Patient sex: F
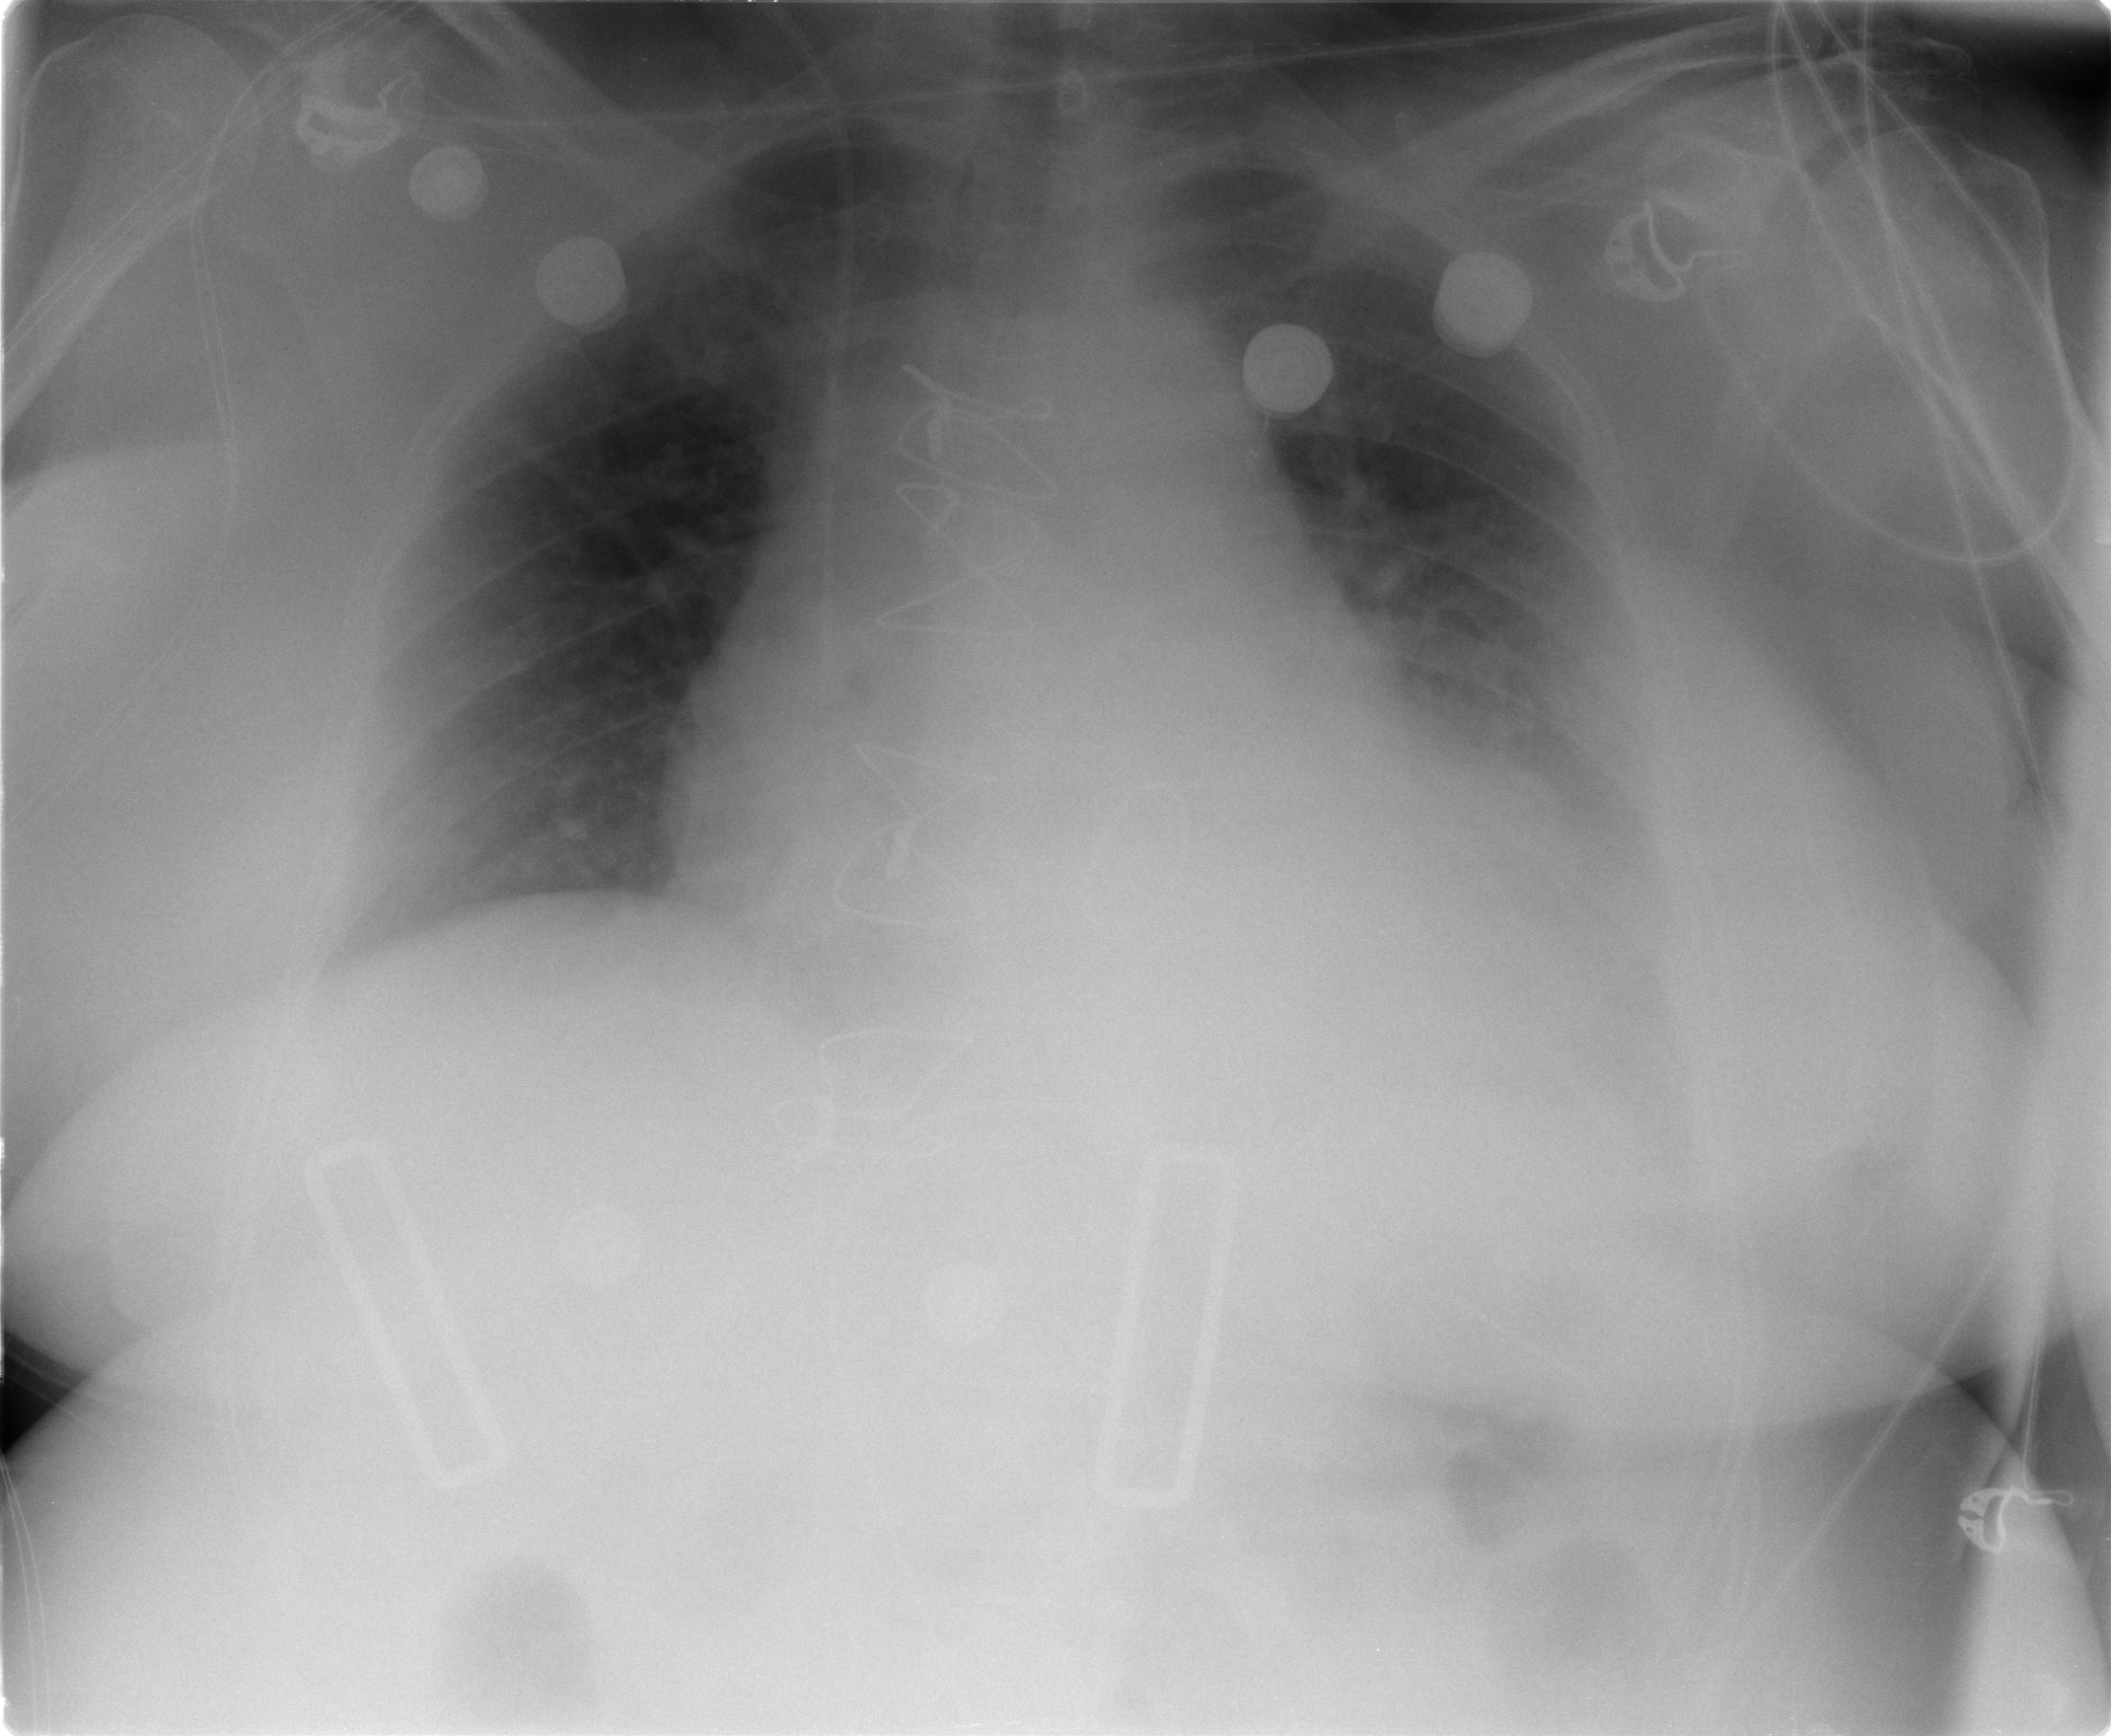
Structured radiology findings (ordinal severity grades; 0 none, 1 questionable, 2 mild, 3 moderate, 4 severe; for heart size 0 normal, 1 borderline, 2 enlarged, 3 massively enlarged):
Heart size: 2
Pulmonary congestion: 0
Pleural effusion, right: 0
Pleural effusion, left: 2
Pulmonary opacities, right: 0
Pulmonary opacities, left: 0
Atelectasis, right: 0
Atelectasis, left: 2